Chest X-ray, AP view. Patient: 14 years old, sex F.
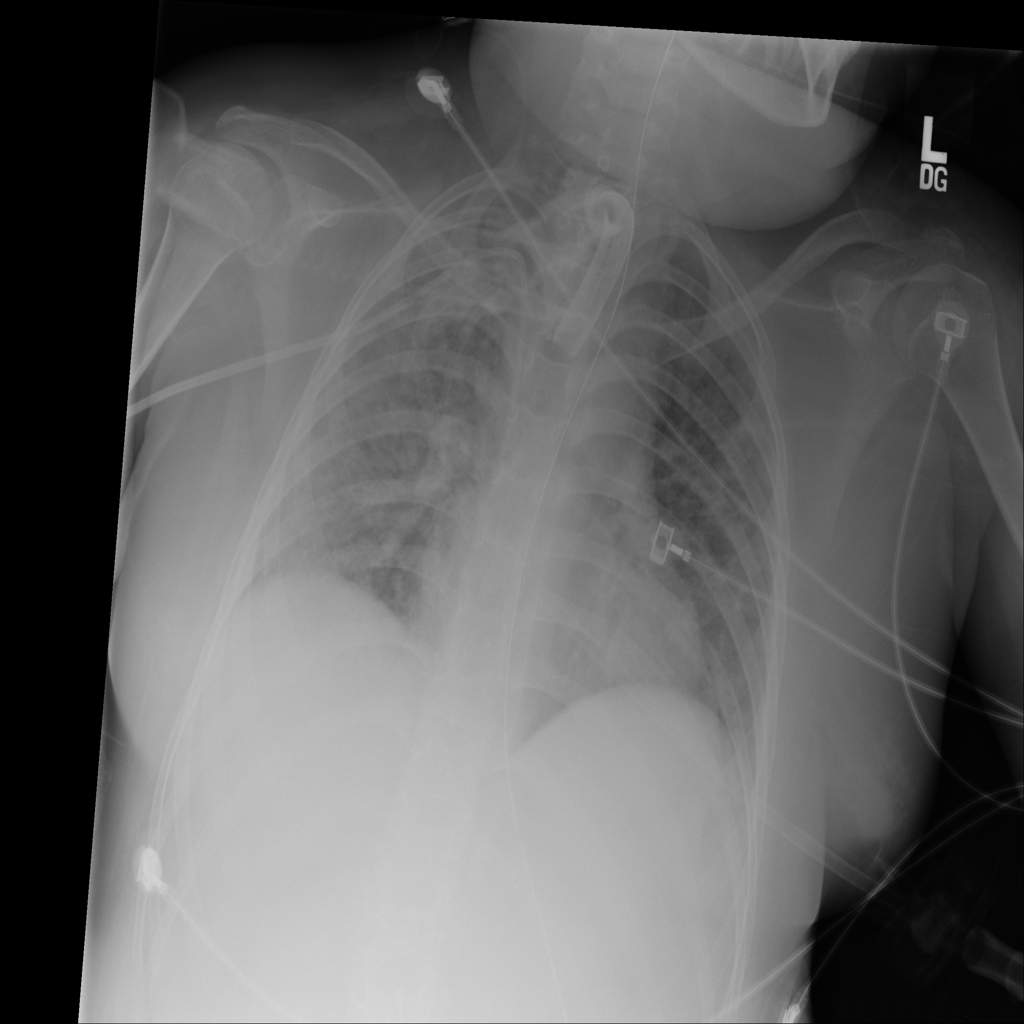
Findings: Infiltration